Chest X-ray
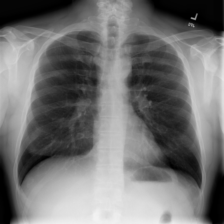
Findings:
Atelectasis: negative
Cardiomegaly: negative
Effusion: negative
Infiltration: negative
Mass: negative
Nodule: negative
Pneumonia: negative
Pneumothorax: negative
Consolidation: negative
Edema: negative
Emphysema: negative
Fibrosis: negative
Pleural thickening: negative
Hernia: negative